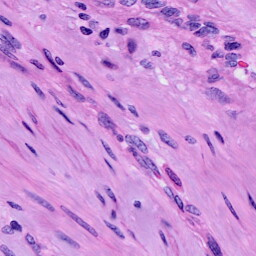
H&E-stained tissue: Cervix